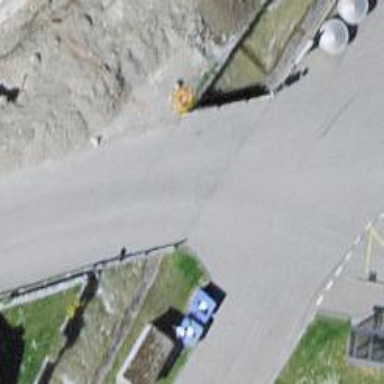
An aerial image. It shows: Residential road with asphalt surface that features bridge.